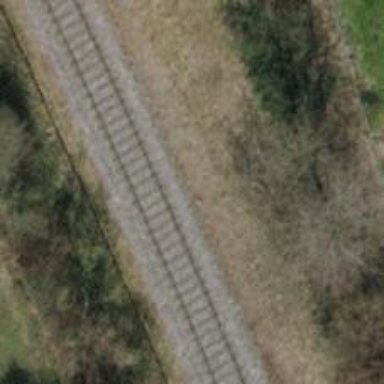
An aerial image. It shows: Single railway track.